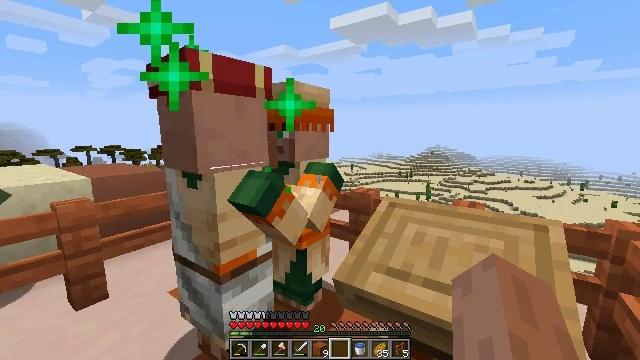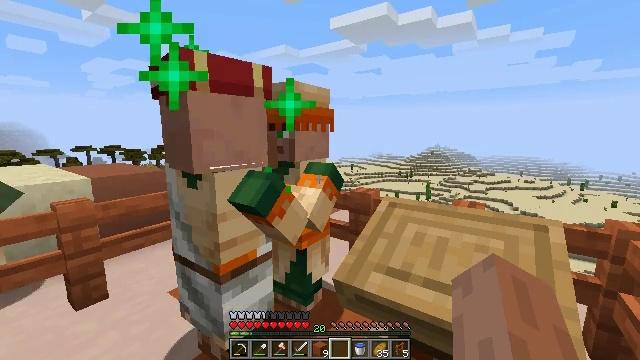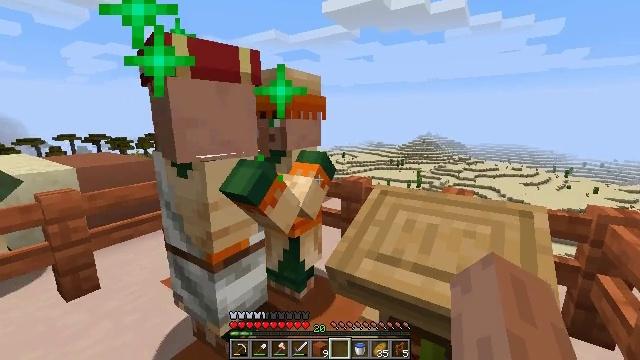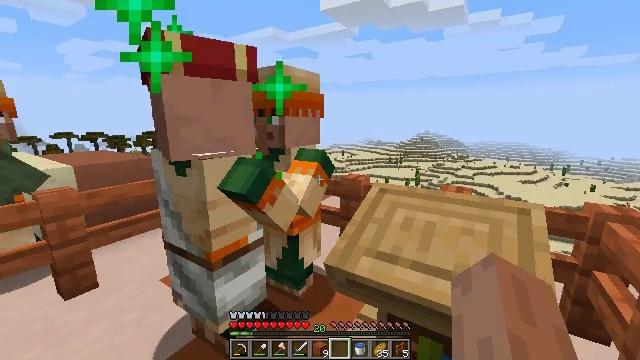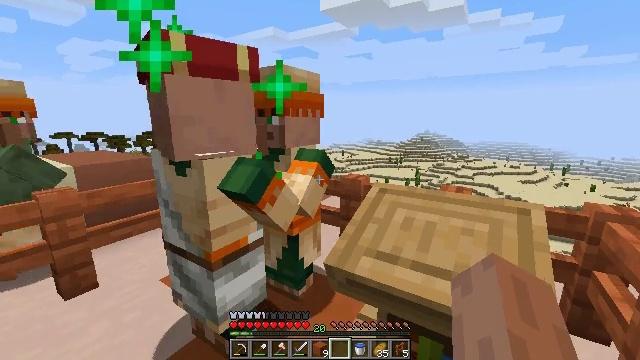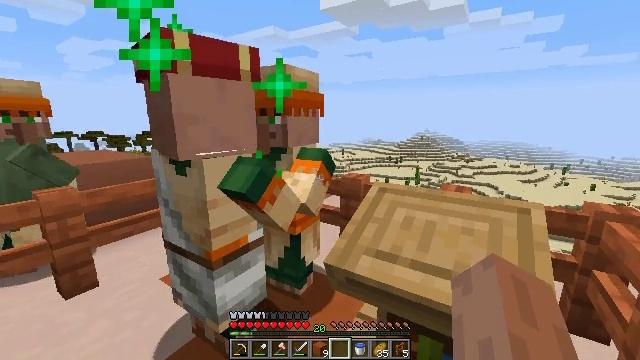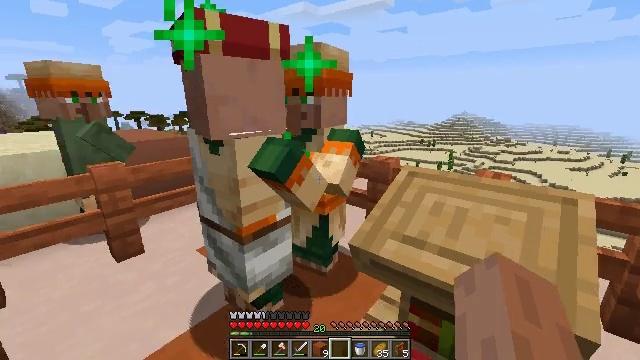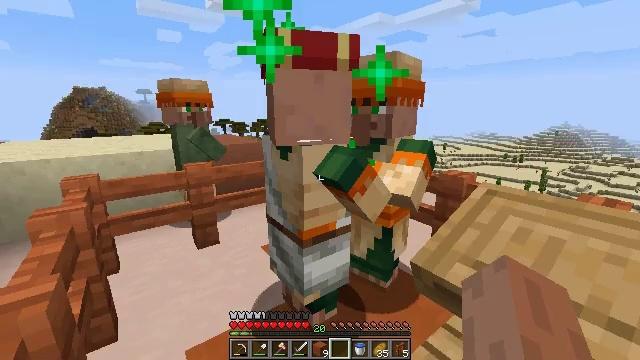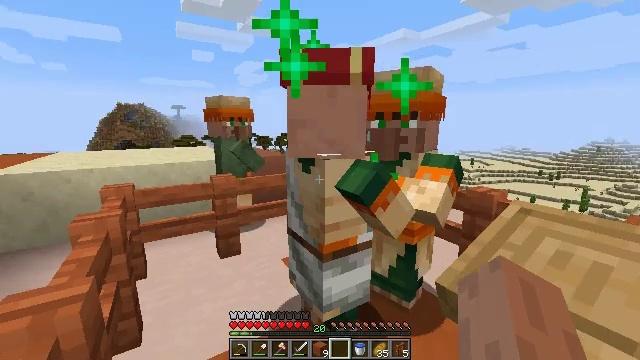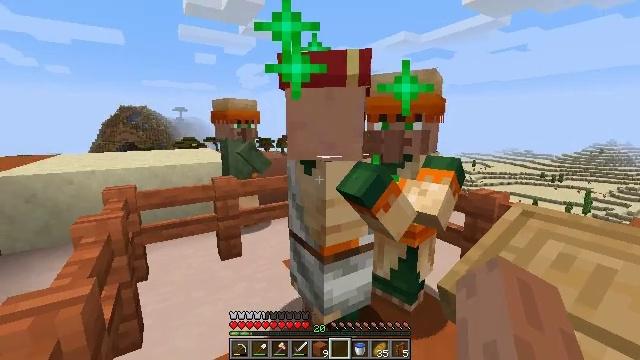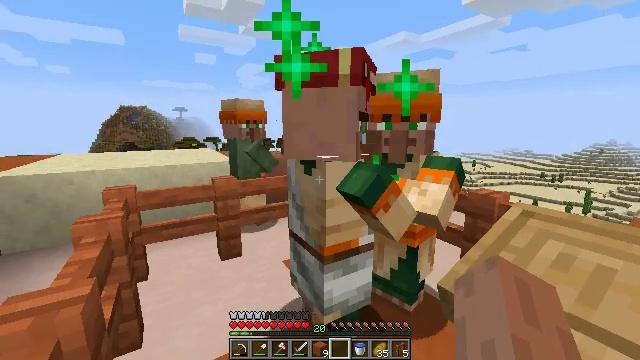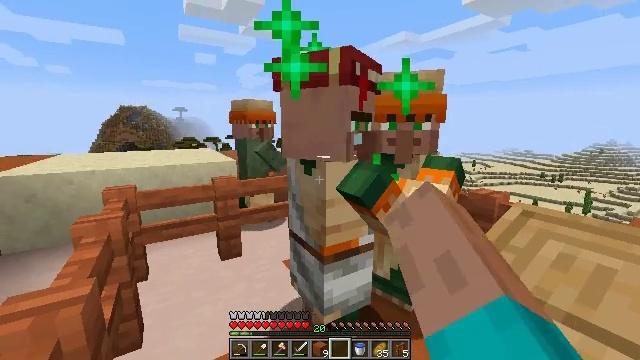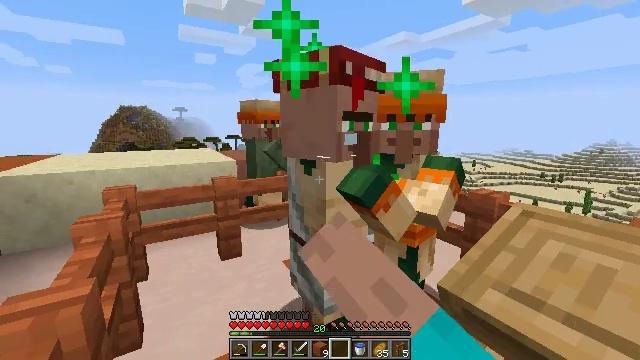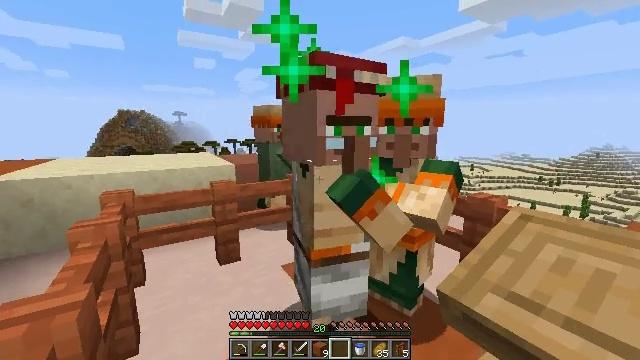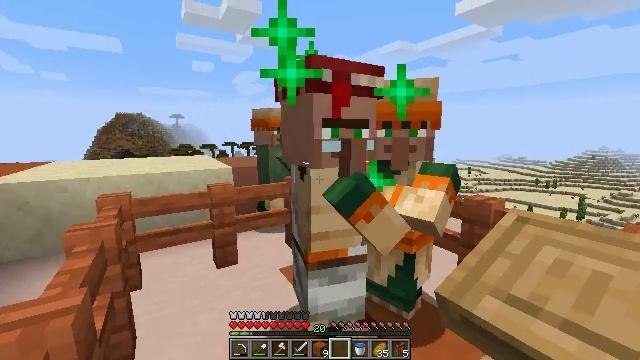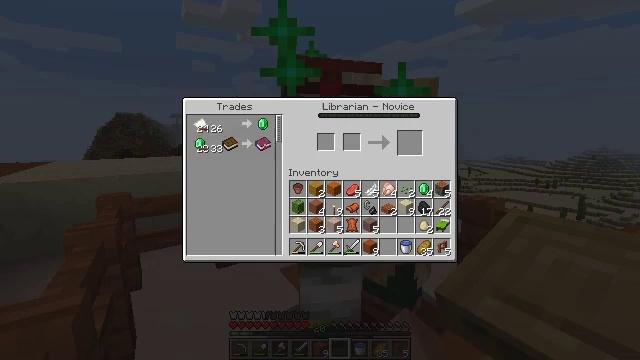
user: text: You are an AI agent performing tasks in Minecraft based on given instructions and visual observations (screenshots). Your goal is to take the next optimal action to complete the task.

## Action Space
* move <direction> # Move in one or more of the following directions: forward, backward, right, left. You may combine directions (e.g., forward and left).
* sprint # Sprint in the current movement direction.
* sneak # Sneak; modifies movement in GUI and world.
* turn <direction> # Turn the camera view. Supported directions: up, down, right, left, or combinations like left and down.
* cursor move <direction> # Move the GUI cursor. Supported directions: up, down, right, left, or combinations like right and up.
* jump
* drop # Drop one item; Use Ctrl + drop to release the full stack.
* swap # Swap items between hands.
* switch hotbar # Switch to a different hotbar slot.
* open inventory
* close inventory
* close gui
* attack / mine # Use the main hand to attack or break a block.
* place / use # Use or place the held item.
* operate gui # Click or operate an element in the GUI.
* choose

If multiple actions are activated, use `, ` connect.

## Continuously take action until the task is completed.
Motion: motion action
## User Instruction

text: Left-click to mine the lectern.
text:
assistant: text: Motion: no_op
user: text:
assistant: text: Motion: turn right and down
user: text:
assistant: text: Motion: no_op
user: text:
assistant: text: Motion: no_op
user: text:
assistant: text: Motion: no_op
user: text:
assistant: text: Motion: turn left and down
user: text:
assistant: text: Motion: turn left and up
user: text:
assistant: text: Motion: turn left and up
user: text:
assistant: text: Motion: no_op
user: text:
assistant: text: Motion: use / place
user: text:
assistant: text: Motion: use / place
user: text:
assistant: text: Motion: use / place
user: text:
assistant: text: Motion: no_op
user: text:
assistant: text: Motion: no_op
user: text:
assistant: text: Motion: open gui
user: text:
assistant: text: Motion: no_op
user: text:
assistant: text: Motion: no_op
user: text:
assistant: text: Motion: no_op
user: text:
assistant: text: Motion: no_op
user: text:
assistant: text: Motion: cursor move left and up
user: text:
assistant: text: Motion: cursor move left and up
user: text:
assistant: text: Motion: cursor move left
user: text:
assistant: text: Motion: no_op
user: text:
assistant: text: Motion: no_op
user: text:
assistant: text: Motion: no_op
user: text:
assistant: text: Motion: cursor move left
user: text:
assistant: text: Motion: no_op
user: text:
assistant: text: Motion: no_op
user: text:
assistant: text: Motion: no_op
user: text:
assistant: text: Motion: no_op